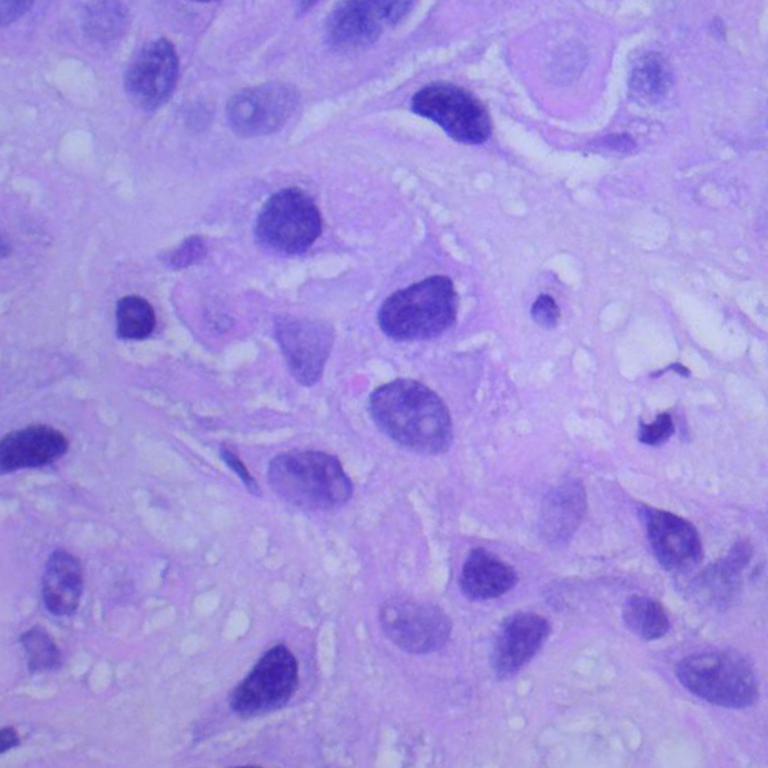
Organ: lung
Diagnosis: squamous carcinomas